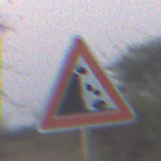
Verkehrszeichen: SteinschlagLinks
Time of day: SunriseSunset
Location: Outdoor (Nature)
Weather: Clear
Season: NotSpecified
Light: Natural